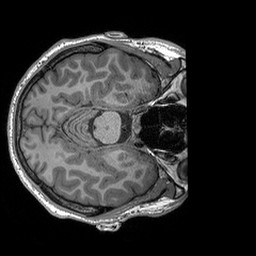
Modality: T1w
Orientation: axial
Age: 23
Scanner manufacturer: siemens
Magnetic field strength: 3 T
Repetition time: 2.3 s
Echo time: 0.00296 s